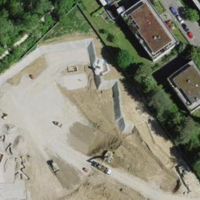
EUNIS habitat code: 53
Species observed at this site:
Nicandra physalodes